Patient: sex M, age 68
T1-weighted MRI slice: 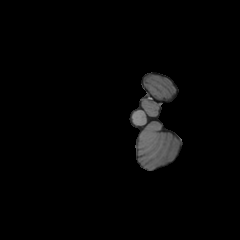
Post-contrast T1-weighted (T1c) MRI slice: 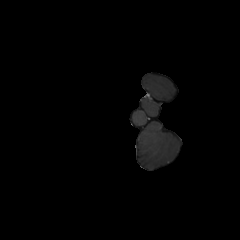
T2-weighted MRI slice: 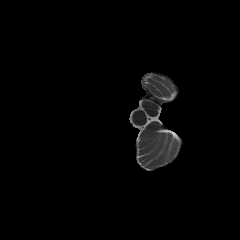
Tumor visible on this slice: no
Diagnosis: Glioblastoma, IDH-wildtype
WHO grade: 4